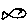
Label: fish